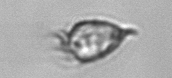
Label: Paratontonia_gracillima